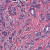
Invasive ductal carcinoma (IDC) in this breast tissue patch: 1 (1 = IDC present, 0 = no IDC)